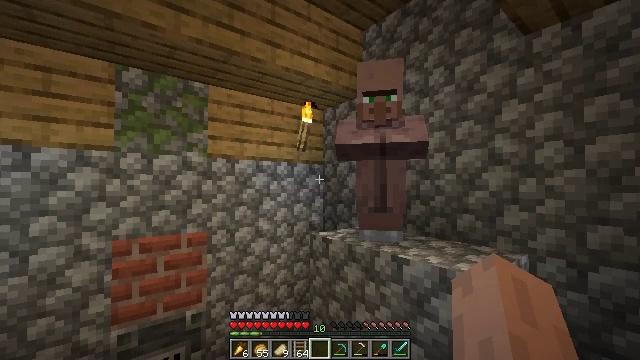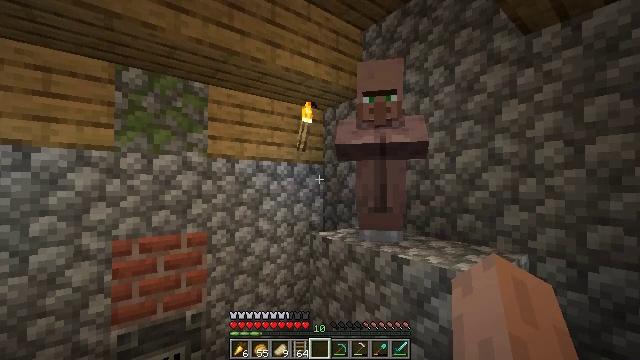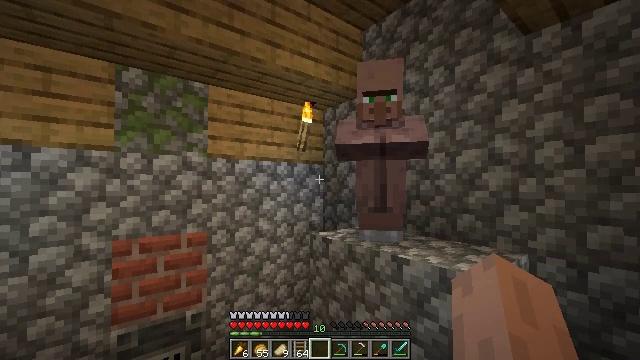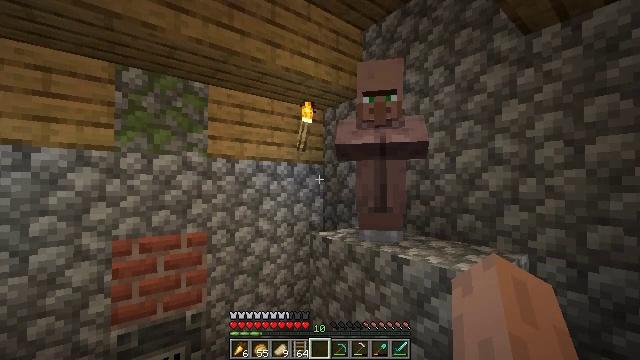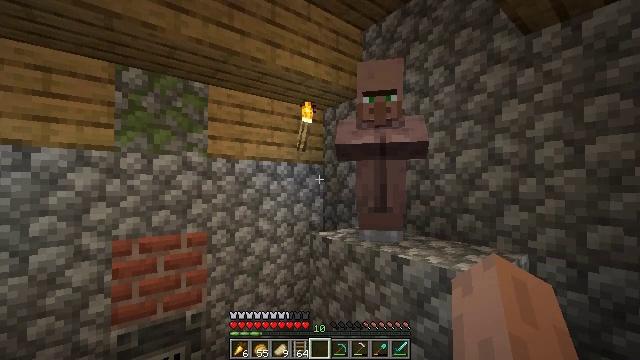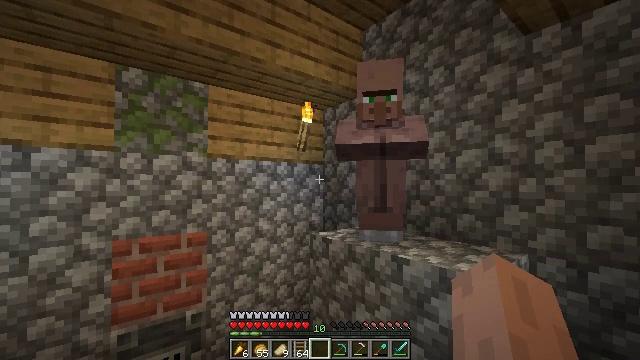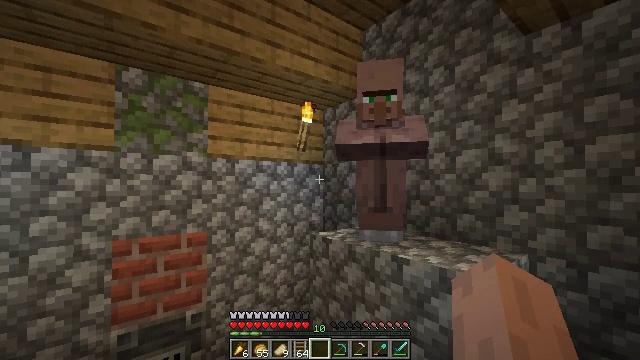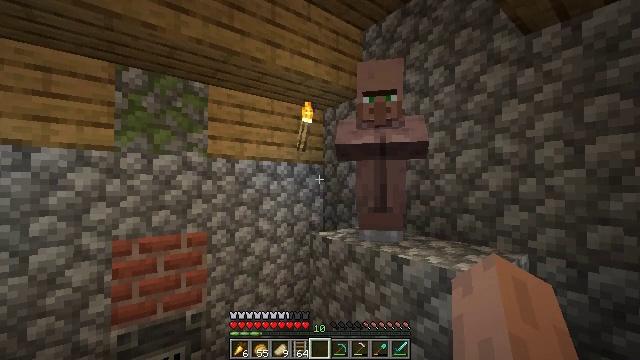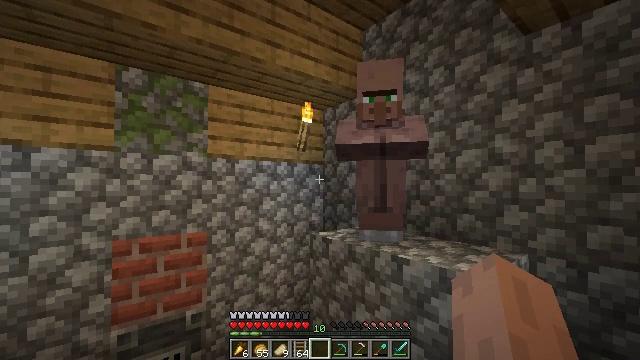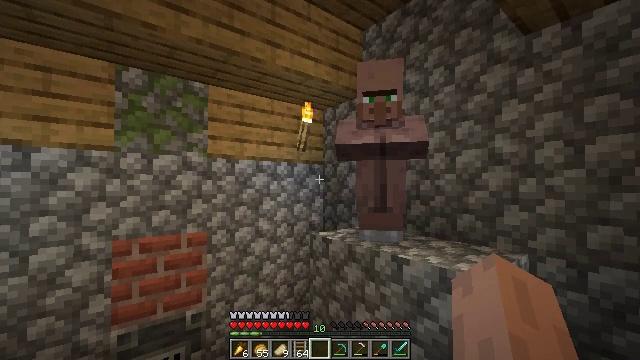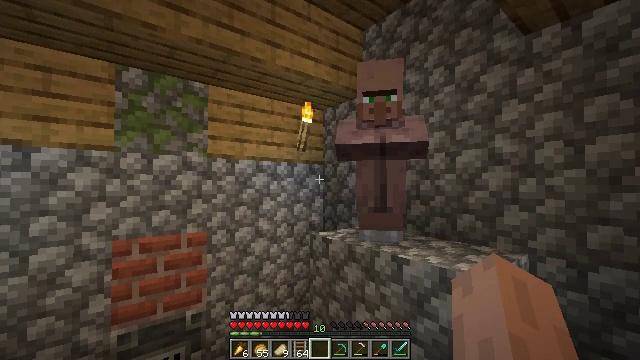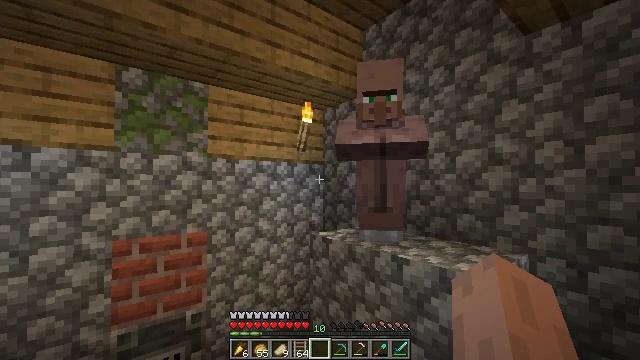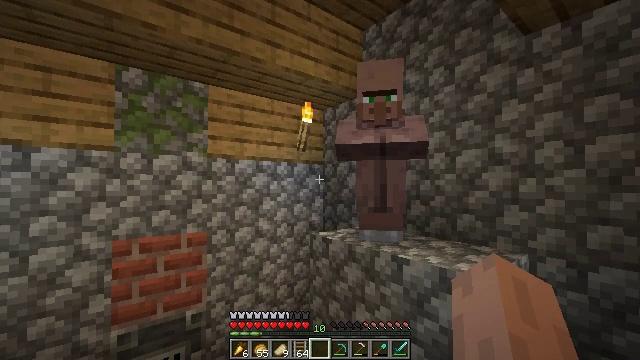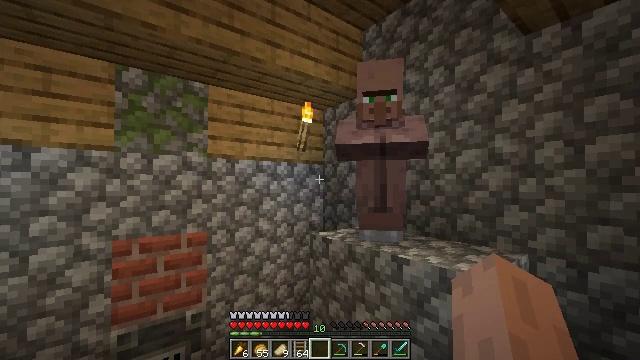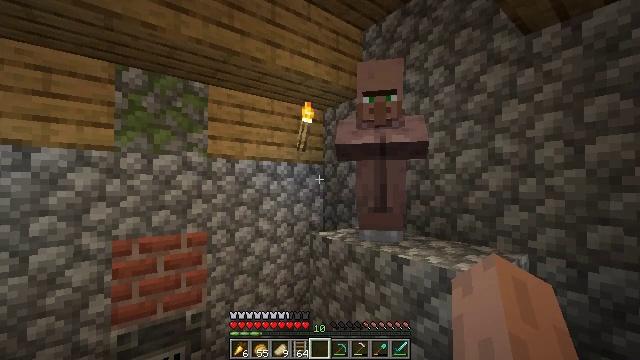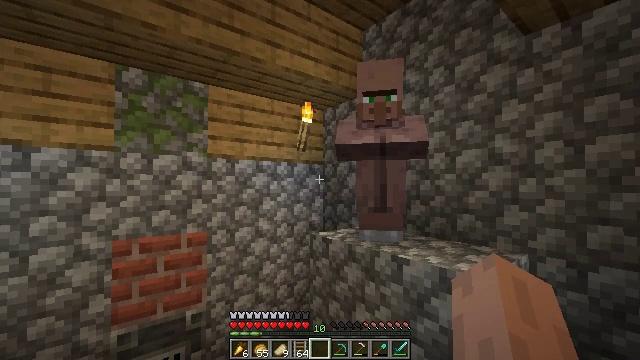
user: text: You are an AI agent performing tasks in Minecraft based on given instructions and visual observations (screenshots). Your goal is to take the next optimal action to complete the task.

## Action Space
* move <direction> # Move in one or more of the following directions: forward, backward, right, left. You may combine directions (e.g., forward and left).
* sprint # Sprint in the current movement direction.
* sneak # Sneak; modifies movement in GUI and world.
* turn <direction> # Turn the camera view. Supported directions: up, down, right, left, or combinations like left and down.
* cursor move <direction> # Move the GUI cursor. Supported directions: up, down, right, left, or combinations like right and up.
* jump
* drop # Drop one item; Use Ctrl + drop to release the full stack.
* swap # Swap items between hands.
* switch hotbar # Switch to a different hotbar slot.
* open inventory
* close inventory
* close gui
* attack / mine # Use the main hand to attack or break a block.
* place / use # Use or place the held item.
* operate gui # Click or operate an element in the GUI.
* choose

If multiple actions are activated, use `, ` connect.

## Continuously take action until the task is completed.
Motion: motion action
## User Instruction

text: Gather the blast furnace into your inventory.
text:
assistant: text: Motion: no_op
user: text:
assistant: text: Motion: no_op
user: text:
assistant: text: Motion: no_op
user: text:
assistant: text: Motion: no_op
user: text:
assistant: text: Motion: no_op
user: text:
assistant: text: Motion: no_op
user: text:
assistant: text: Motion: no_op
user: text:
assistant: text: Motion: no_op
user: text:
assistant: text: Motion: no_op
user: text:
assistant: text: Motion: no_op
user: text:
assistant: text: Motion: no_op
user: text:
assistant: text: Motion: no_op
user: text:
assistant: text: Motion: no_op
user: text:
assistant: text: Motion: no_op
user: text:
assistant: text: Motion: no_op
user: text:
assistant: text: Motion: no_op
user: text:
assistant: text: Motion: no_op
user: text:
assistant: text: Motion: no_op
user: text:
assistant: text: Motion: no_op
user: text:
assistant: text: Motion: no_op
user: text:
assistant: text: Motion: no_op
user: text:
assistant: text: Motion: no_op
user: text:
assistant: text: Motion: no_op
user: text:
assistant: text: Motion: no_op
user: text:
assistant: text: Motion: no_op
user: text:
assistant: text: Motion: no_op
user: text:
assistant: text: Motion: no_op
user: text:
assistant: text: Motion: no_op
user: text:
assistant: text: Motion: no_op
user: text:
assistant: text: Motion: no_op